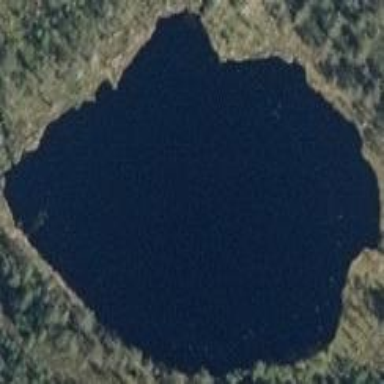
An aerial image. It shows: Serene lake.